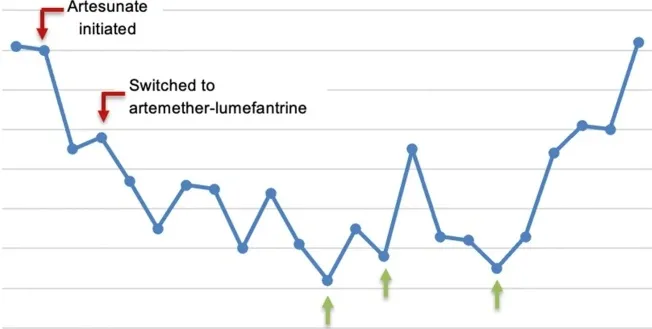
Hemoglobin trend during hospitalization with intravenous artesunate therapy followed by artemether-lumefantrine; with hemoglobin level < 7 g/dL at three instances during hospital admission, requiring packed red blood cell transfusions (green arrows).
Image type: pathology (immunostaining)